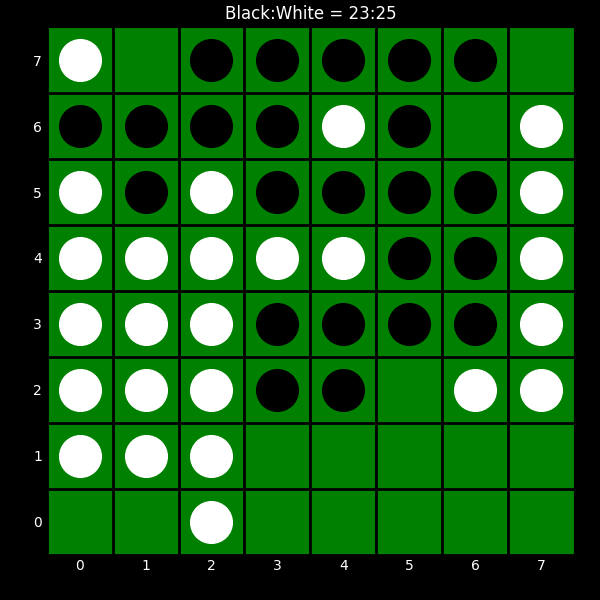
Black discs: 23
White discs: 25